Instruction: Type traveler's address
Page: traveler
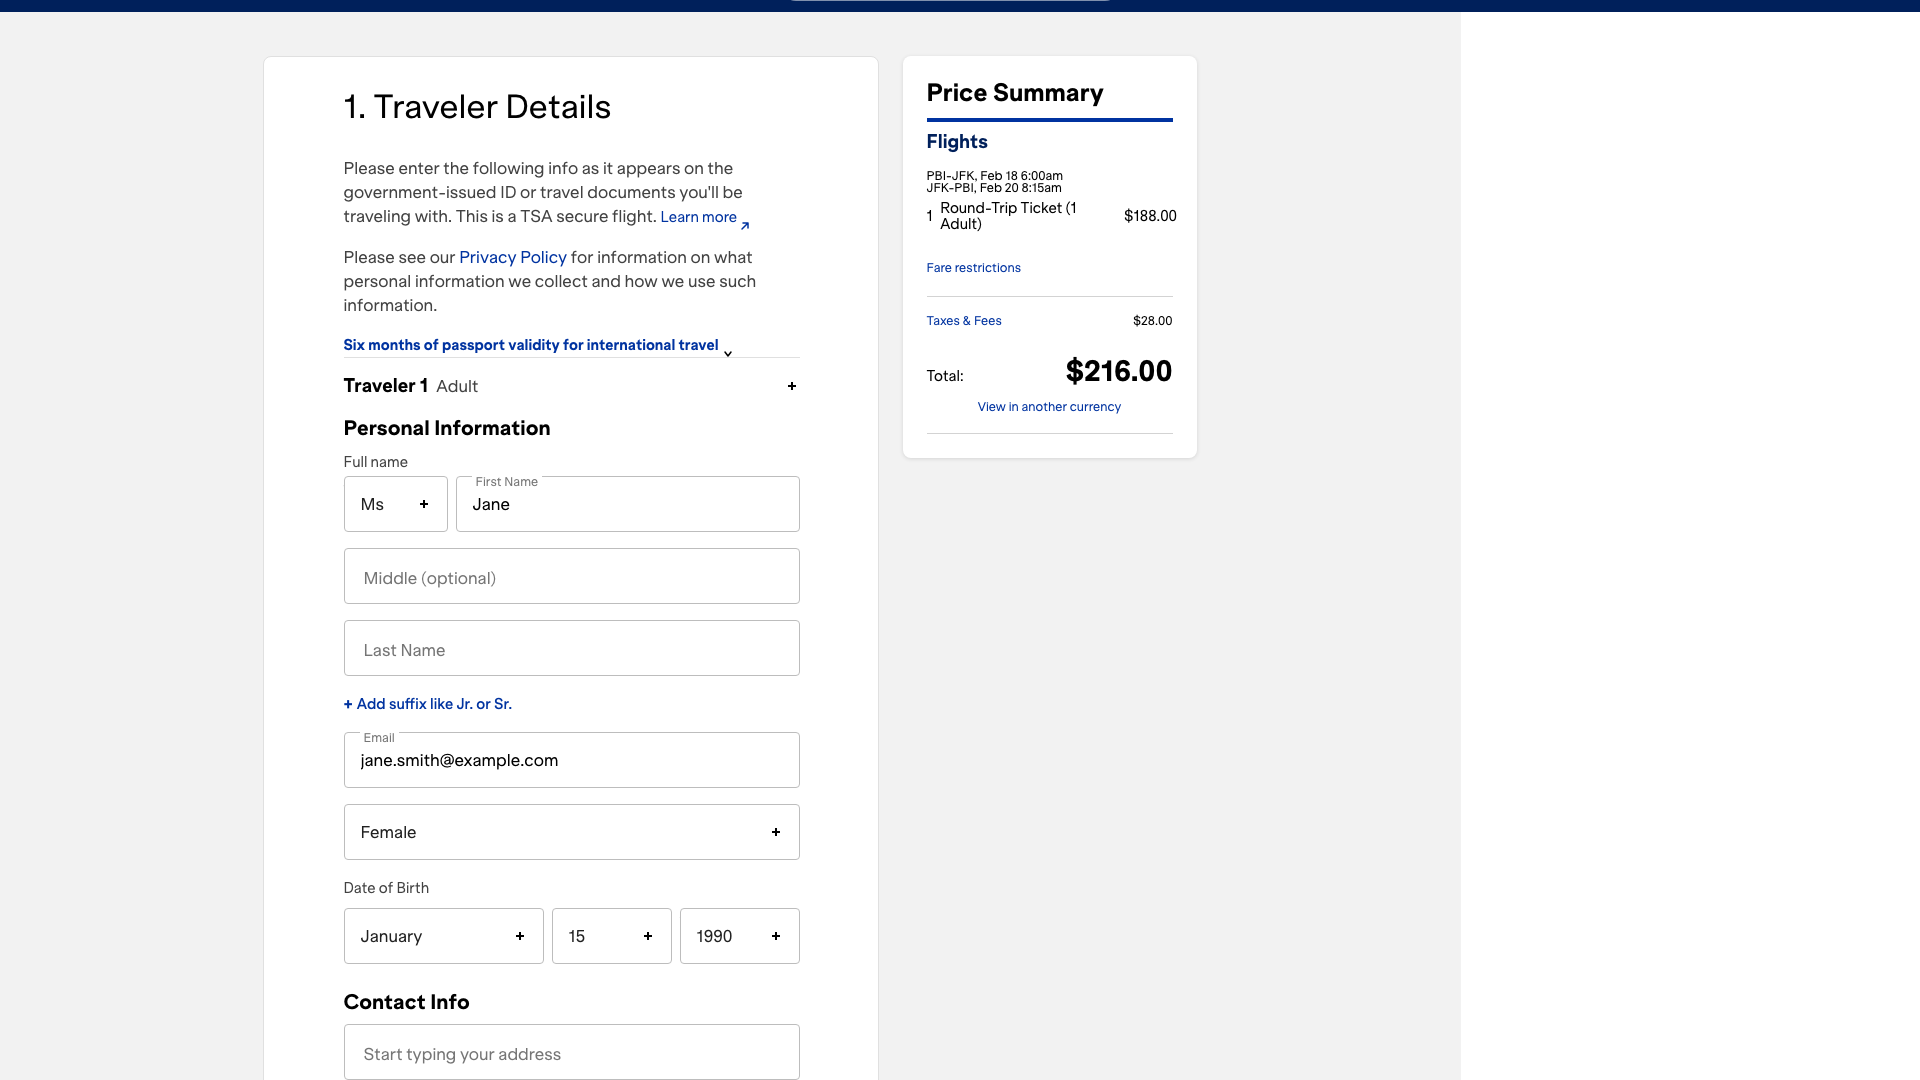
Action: type